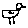
Label: bird